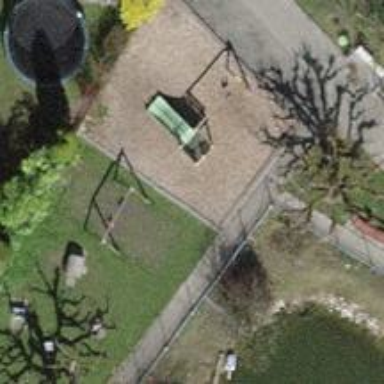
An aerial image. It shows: Playground area for leisure activities on the land.